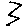
Label: zigzag